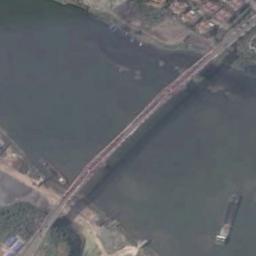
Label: bridge